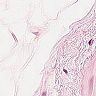
Metastatic tissue present: no